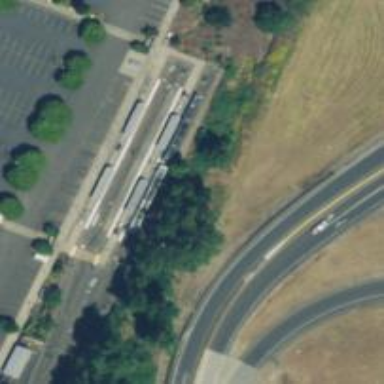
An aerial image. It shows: Light rail electrified with contact line.